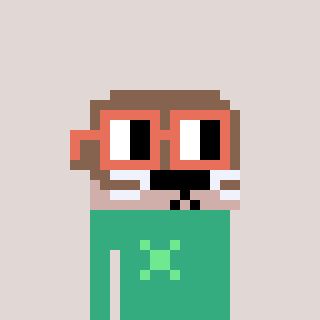
a pixel art character with square orange glasses, a otter-shaped head and a teal-colored body on a warm background